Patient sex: M
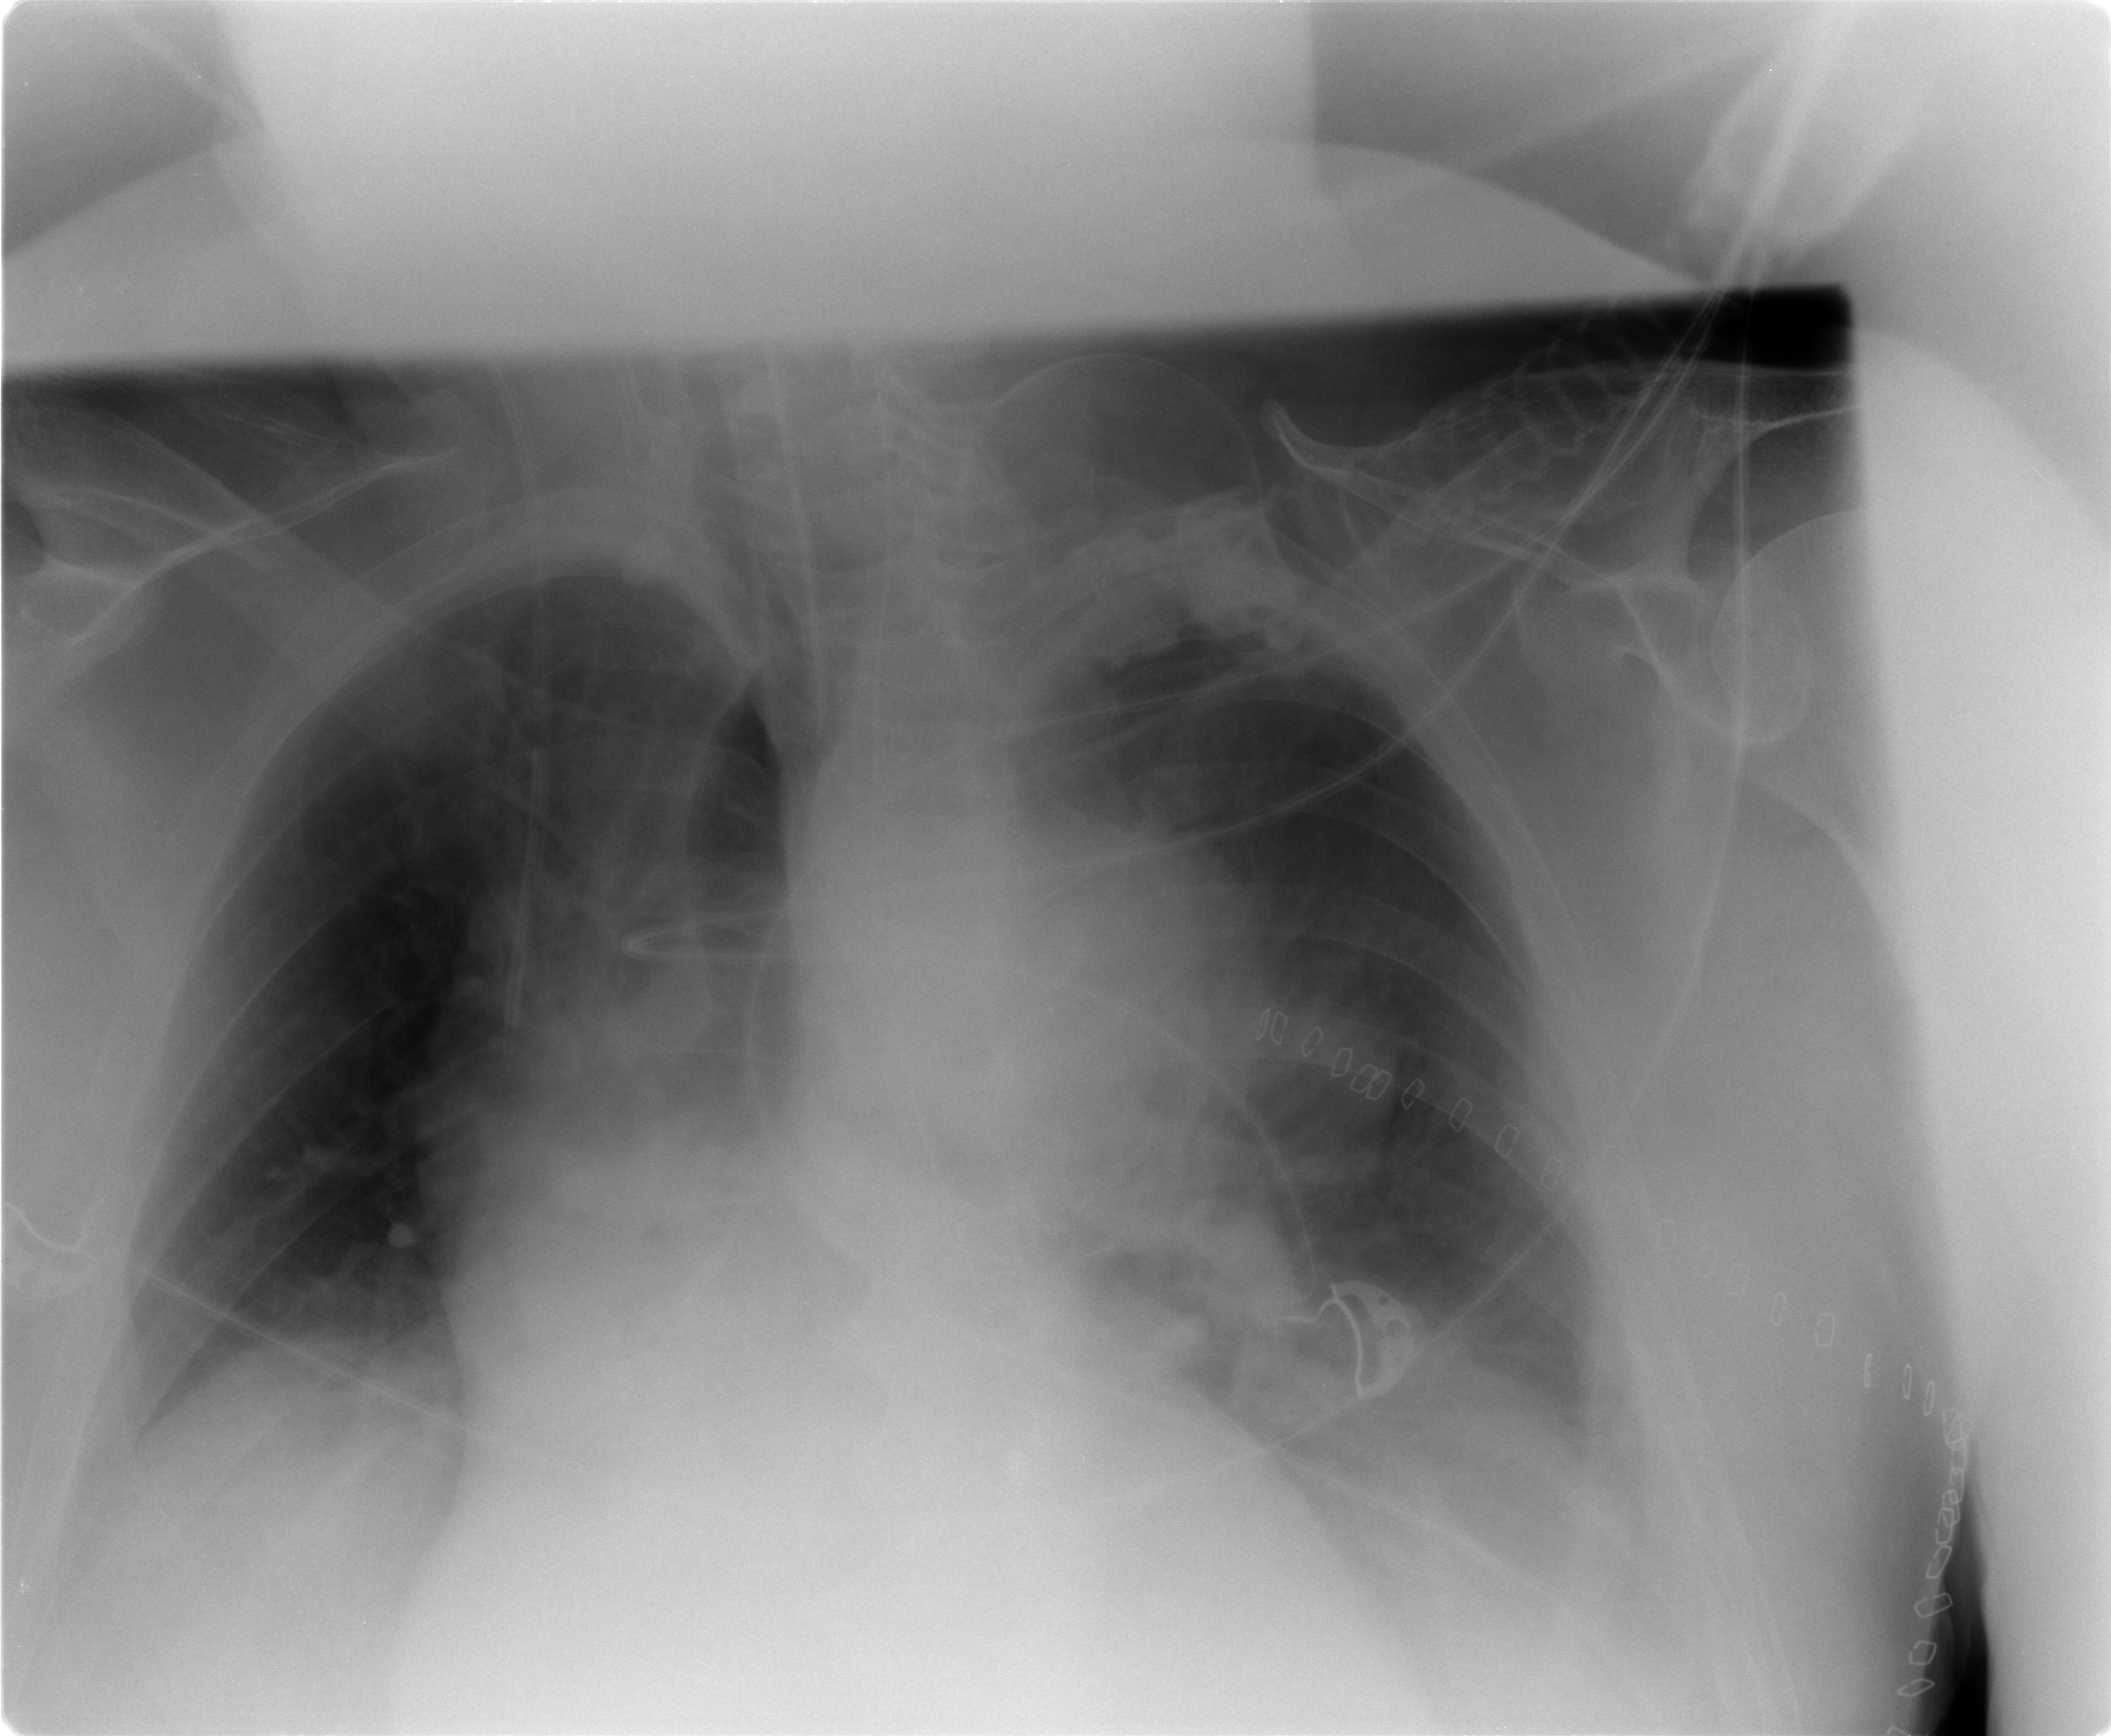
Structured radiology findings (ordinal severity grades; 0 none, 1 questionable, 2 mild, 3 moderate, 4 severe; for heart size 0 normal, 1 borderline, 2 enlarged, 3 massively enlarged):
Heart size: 2
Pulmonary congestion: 2
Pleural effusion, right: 2
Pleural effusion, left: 2
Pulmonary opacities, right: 0
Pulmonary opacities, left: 2
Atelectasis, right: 2
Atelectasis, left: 2